Field crop: maize
Growth stage: 1
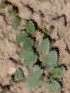
Species: convolvulus